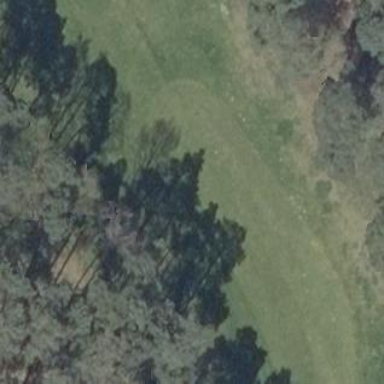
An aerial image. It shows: Golf fairway in the image.